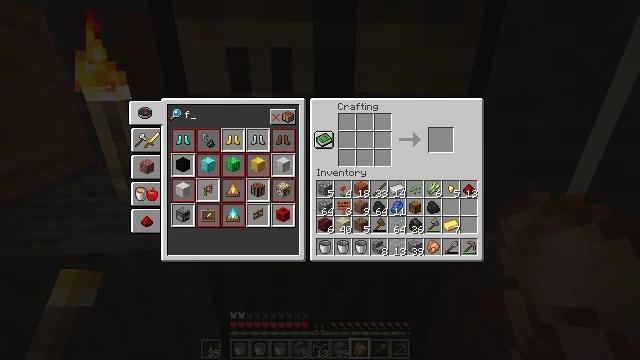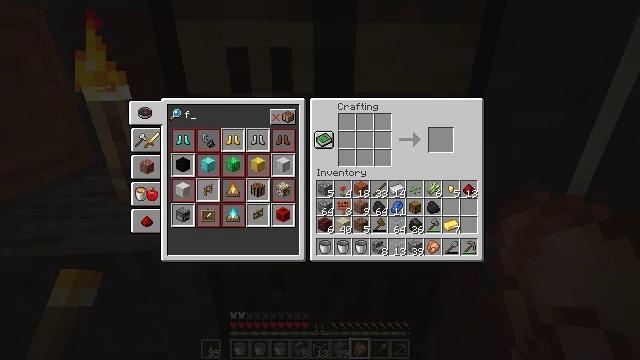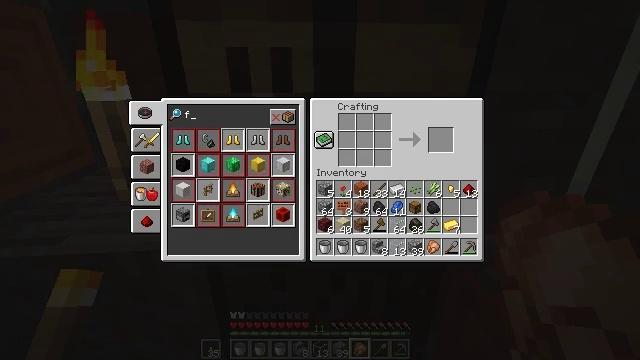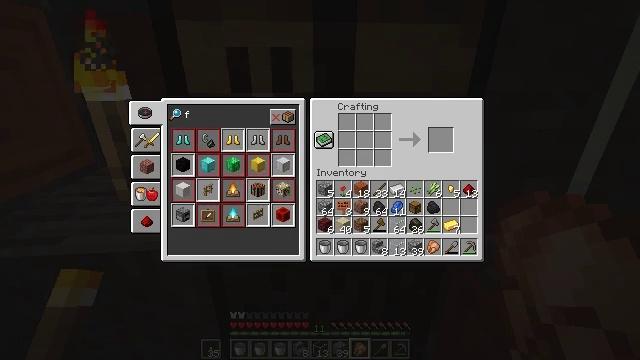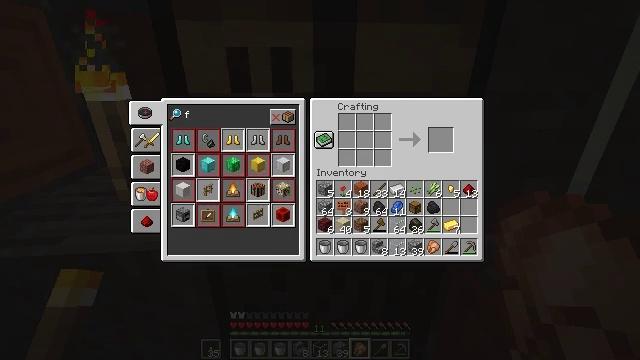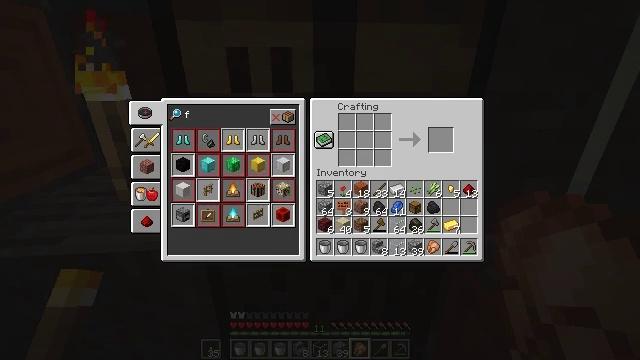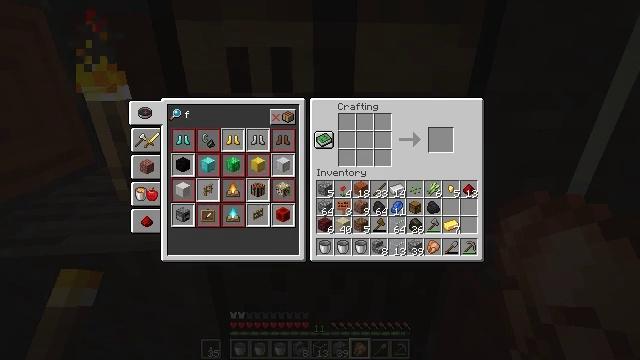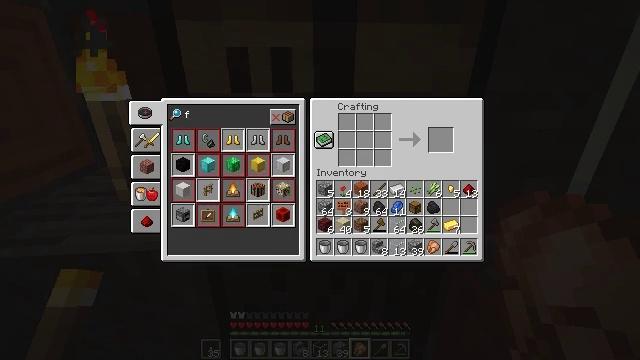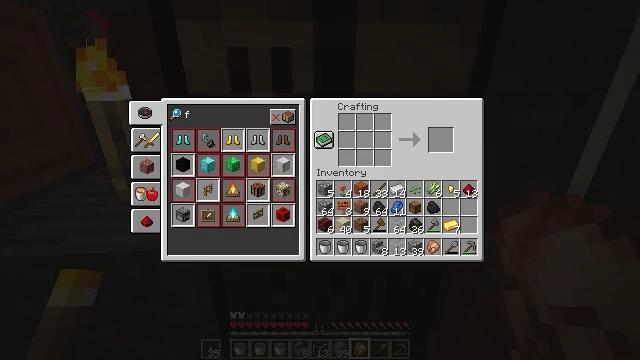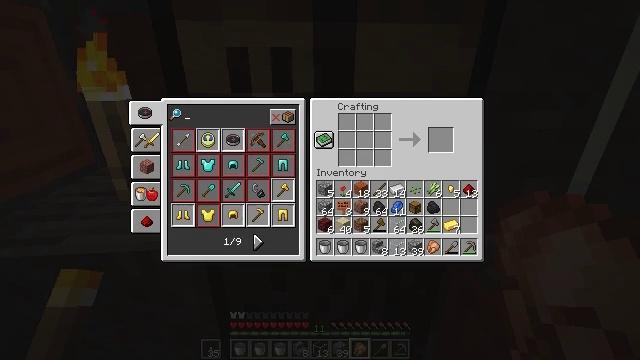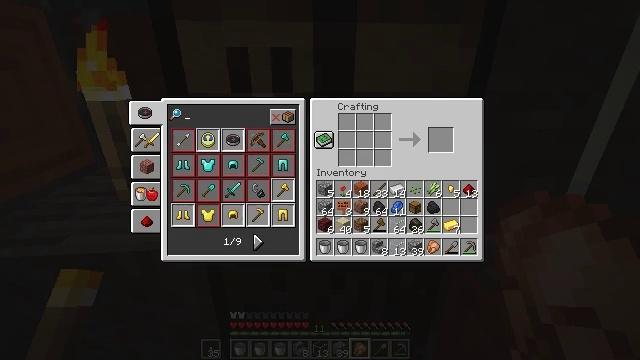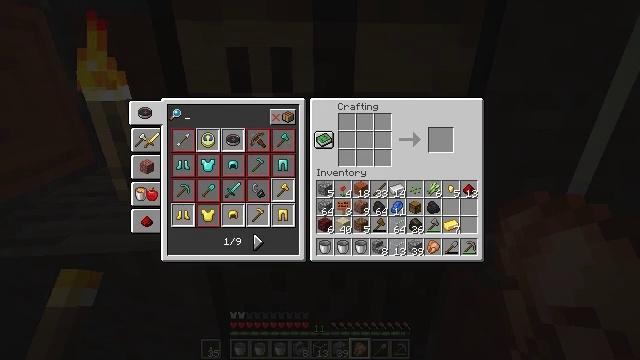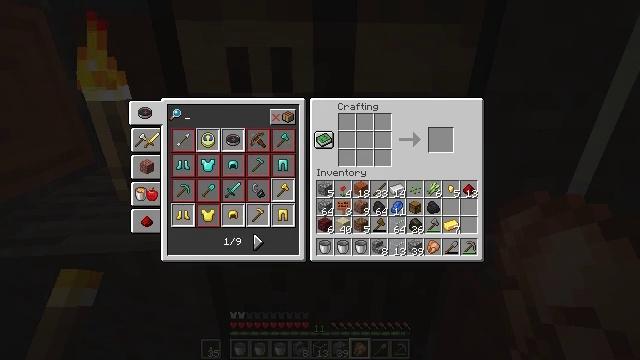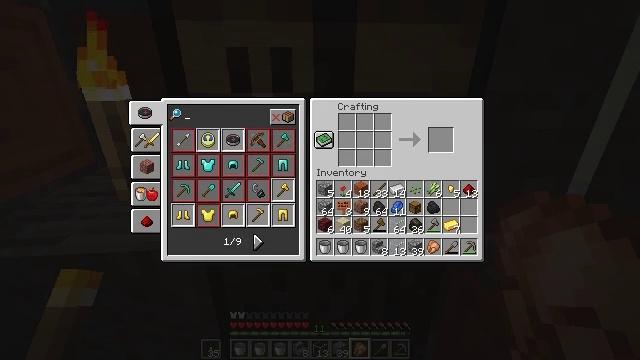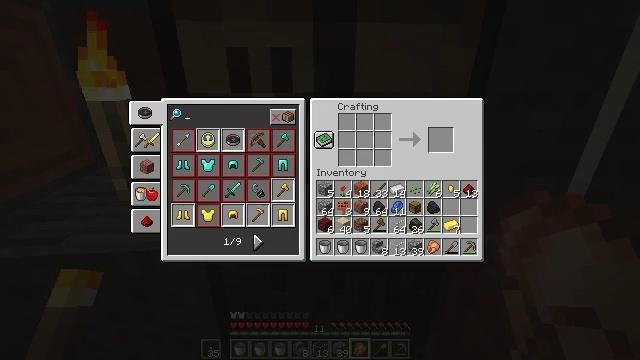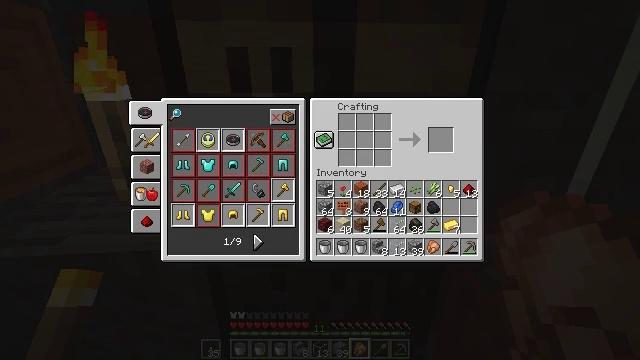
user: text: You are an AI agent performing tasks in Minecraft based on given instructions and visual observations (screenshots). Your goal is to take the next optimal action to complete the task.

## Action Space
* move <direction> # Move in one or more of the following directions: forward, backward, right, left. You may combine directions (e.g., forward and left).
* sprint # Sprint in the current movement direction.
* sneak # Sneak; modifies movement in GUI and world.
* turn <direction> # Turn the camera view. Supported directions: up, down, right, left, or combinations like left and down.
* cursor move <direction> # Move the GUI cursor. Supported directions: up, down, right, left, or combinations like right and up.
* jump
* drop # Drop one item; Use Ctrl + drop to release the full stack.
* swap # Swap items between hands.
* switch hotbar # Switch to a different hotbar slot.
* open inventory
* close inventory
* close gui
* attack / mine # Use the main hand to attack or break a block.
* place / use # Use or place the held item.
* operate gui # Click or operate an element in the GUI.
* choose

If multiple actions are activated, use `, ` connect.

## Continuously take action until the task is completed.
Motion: motion action
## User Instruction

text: Craft an acacia fence gate at the crafting table.
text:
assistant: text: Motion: no_op
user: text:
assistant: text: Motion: no_op
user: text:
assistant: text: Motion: no_op
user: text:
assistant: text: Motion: no_op
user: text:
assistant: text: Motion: no_op
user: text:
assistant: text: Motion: no_op
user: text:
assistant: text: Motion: no_op
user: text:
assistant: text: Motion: no_op
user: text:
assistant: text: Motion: no_op
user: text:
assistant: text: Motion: no_op
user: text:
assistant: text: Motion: no_op
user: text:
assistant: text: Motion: no_op
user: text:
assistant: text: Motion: no_op
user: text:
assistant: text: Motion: no_op
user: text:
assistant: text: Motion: no_op
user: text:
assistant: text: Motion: no_op
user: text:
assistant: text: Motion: no_op
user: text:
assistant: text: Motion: no_op
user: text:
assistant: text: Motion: no_op
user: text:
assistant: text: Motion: no_op
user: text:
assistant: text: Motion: no_op
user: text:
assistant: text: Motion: no_op
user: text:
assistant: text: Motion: no_op
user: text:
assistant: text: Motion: move left
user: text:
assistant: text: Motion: move left
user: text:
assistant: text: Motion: no_op
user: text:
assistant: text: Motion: no_op
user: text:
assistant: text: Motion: no_op
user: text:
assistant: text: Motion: no_op
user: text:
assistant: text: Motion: no_op